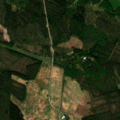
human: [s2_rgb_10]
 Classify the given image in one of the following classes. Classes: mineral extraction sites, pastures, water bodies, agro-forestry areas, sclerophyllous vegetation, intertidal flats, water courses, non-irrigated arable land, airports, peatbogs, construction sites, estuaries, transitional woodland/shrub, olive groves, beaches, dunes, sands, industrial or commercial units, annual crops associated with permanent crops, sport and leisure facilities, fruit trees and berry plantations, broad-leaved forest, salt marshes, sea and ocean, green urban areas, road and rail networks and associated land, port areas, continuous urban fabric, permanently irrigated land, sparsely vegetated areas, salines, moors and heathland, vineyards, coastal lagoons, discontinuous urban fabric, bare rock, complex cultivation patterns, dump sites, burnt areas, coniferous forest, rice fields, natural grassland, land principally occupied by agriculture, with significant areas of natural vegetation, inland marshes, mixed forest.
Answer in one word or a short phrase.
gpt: non-irrigated arable land, coniferous forest, mixed forest